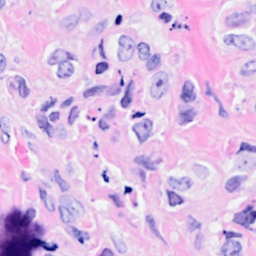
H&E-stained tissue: Breast